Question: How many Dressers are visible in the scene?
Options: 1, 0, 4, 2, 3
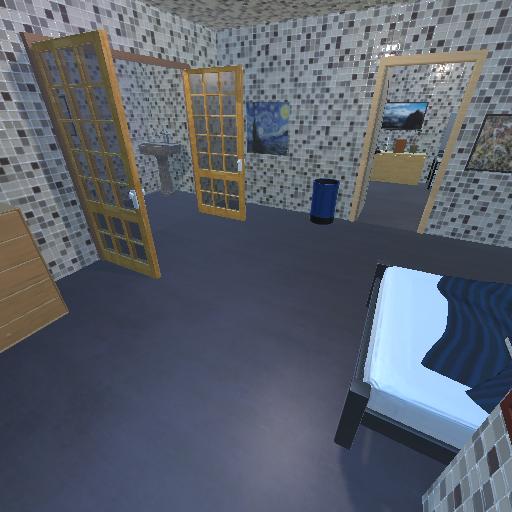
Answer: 1